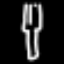
Label: fork